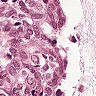
Metastatic tissue present: yes